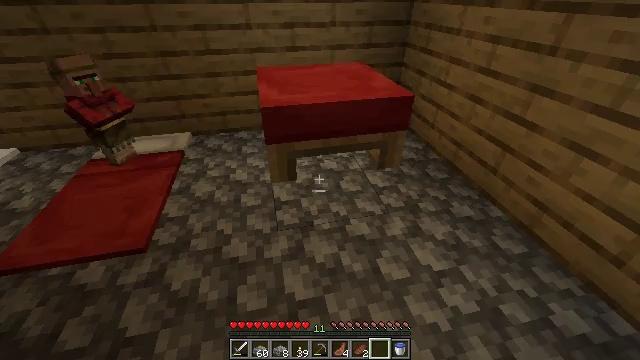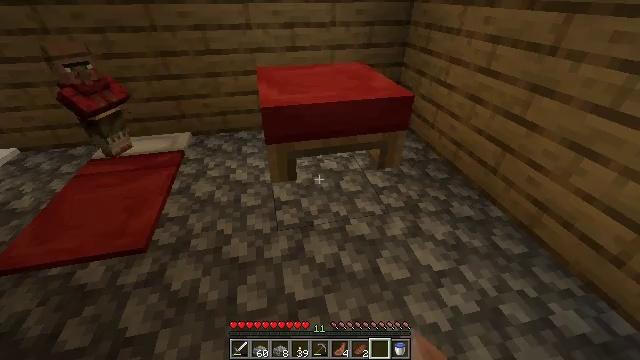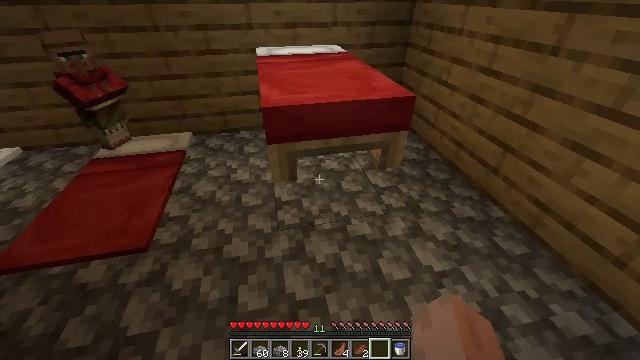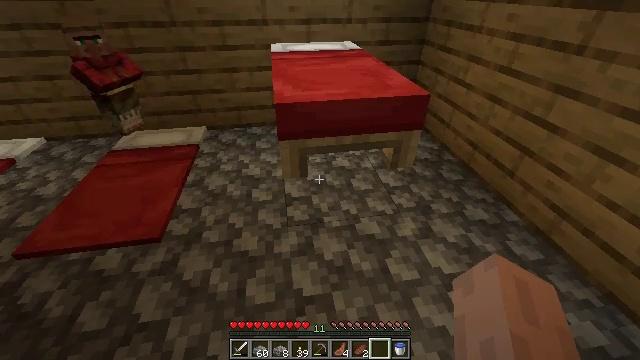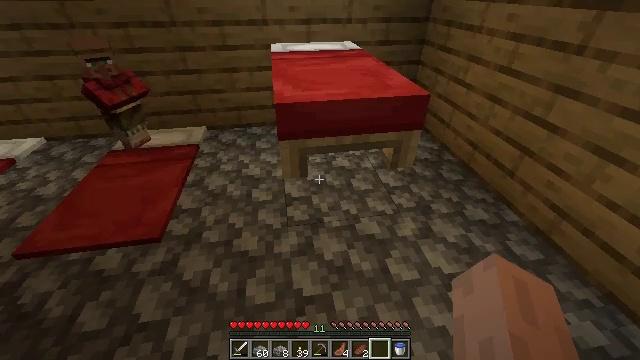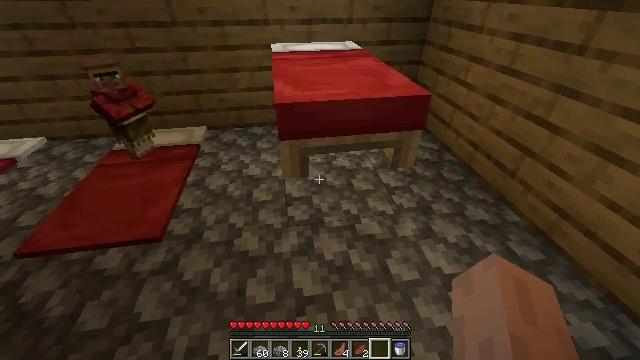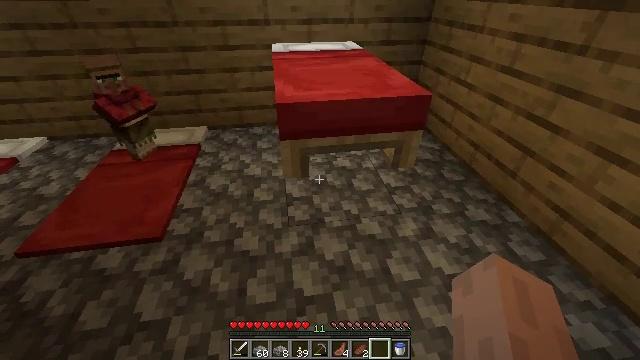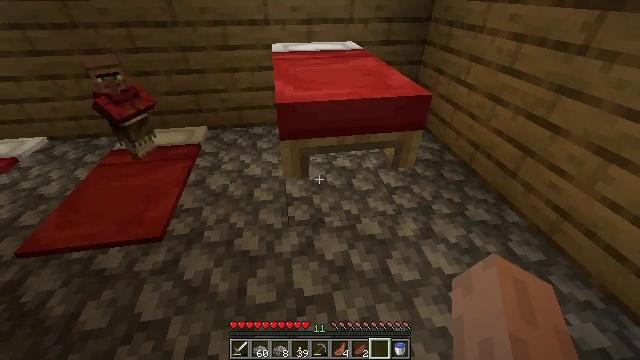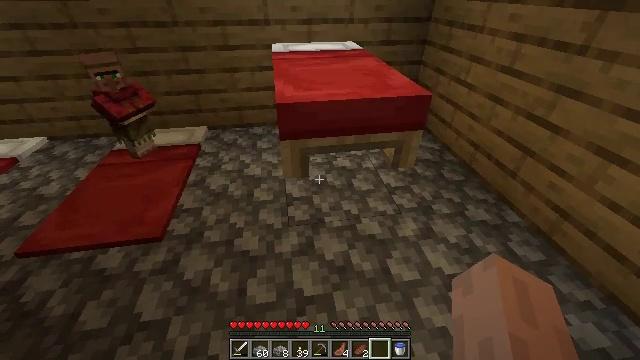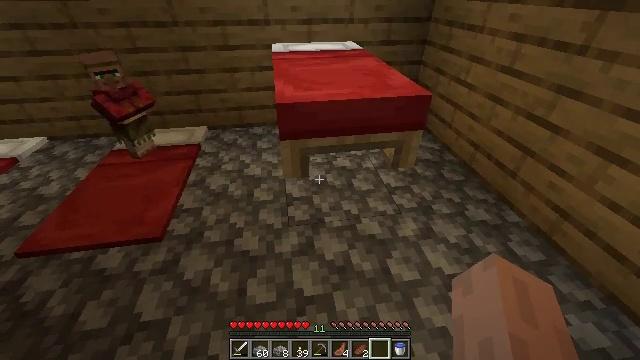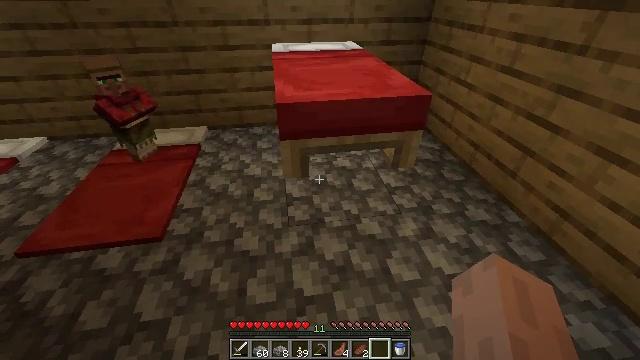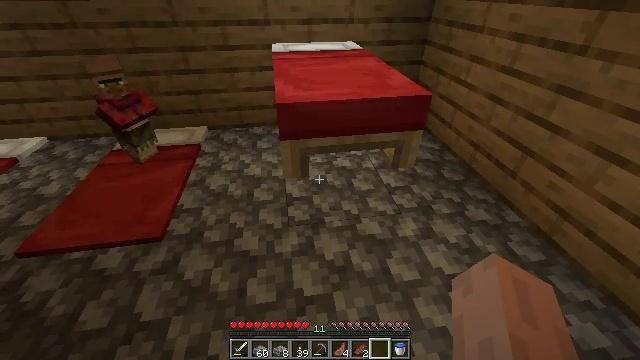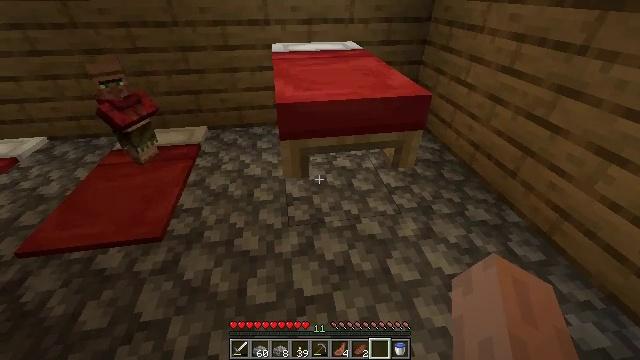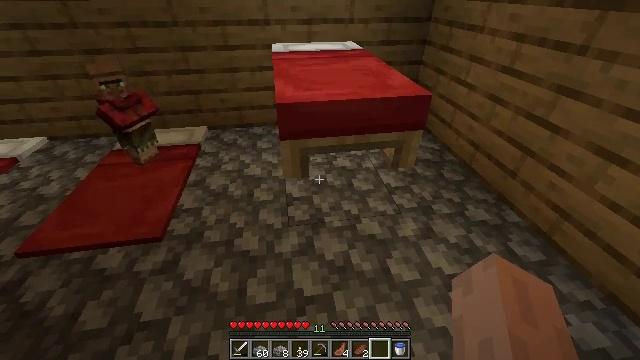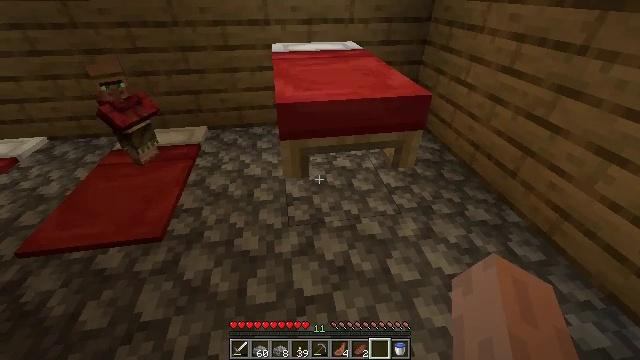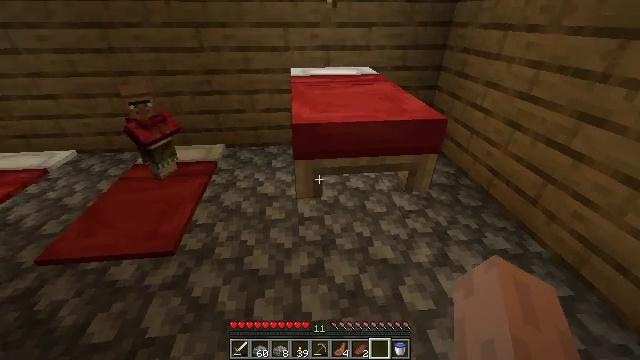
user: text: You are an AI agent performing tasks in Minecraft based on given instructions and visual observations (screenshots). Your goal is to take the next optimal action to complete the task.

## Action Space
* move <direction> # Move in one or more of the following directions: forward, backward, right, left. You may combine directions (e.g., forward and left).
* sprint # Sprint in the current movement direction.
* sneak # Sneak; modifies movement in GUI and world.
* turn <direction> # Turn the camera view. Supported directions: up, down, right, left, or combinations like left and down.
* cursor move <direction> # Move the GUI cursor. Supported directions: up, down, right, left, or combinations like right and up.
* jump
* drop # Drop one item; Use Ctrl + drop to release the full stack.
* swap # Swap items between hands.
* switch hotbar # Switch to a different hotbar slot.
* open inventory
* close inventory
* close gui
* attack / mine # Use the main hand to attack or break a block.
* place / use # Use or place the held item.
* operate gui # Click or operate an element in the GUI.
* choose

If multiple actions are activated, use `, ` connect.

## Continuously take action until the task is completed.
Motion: motion action
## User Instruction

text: Dismantle the red bed.
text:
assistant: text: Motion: no_op
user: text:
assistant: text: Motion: no_op
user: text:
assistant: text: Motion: turn left
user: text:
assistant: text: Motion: no_op
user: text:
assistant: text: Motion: no_op
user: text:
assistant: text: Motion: no_op
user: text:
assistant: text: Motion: no_op
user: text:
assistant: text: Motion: no_op
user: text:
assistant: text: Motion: no_op
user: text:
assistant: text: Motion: no_op
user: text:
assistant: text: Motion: no_op
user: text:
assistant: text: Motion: no_op
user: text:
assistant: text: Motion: no_op
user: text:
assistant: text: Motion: no_op
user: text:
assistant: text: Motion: turn left and up
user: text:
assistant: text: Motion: turn left and up
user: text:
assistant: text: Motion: turn left and up
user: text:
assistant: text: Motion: turn left and up
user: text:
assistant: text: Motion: move forward
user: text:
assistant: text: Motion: move forward
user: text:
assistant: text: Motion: move forward
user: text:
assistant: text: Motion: move forward
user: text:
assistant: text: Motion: move forward
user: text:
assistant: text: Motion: move forward
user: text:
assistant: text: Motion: move forward
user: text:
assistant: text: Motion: move forward
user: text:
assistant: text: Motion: no_op
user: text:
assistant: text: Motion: no_op
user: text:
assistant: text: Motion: turn left and down
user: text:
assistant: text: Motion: no_op